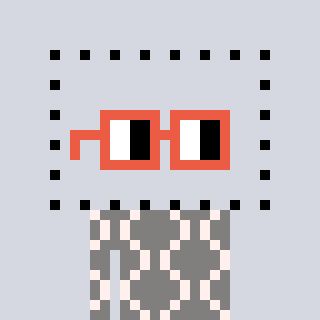
a pixel art character with square orange glasses, a void-shaped head and a bluegrey-colored body on a cool background